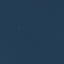
Land use / land cover class: SeaLake